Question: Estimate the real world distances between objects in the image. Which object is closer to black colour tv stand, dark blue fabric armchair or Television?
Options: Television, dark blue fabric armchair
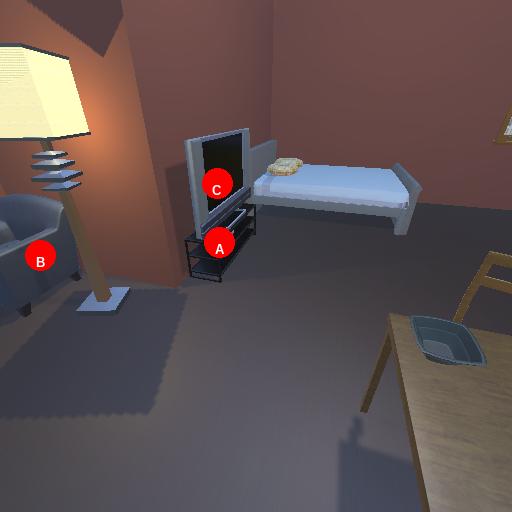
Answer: Television